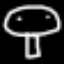
Label: mushroom